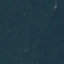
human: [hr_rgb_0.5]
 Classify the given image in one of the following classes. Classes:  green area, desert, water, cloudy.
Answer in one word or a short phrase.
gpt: green area